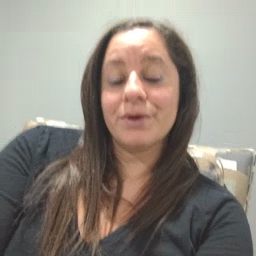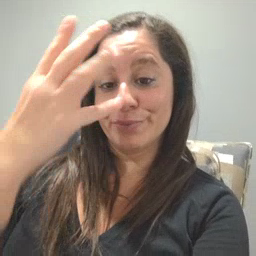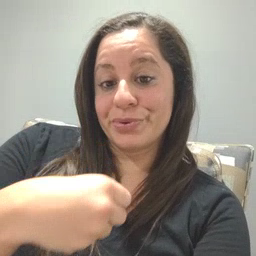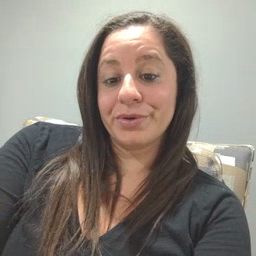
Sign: pretty